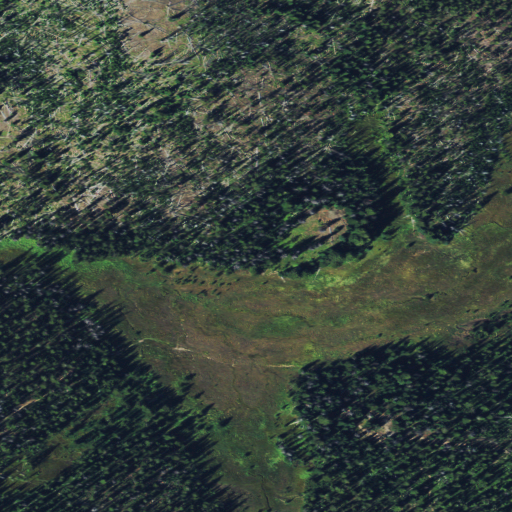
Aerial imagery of plain(s) in Montana named Two Bear Meadows containing evergreen forest, shrub, grassland, and woody wetlands